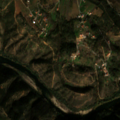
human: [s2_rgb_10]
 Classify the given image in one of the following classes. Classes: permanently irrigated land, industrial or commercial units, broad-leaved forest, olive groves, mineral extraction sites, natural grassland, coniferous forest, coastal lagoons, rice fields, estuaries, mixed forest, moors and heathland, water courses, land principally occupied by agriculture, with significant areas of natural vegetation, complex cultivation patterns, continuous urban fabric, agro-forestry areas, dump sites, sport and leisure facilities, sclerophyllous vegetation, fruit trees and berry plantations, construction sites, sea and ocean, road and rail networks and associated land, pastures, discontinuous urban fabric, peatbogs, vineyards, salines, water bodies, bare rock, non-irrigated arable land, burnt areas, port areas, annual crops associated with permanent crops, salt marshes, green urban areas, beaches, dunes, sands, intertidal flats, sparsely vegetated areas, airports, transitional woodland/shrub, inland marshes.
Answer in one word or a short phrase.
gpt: annual crops associated with permanent crops, mixed forest, transitional woodland/shrub